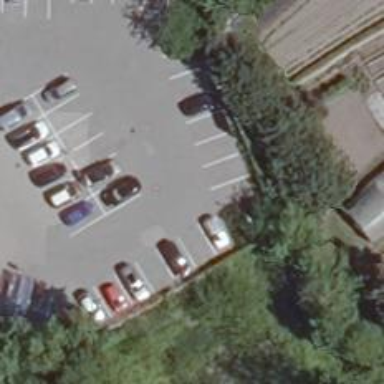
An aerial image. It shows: Road serving as parking aisle.